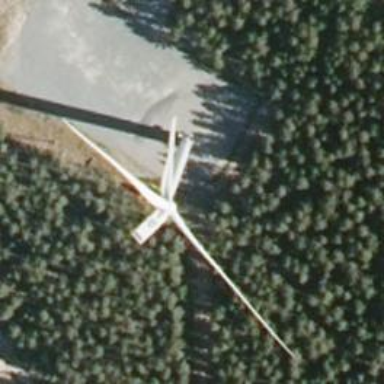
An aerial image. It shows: Wind turbine power generator.